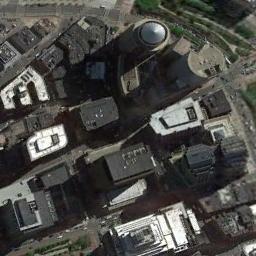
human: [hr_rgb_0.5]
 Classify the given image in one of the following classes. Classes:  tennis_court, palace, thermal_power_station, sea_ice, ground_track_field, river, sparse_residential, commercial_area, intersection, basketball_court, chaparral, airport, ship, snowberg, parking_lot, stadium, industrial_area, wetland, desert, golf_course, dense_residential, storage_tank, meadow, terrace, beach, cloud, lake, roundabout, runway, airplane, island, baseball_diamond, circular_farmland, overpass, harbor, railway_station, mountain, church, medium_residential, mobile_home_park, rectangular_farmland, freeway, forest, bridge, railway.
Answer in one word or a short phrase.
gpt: commercial_area